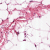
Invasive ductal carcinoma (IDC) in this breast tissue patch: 0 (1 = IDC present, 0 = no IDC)